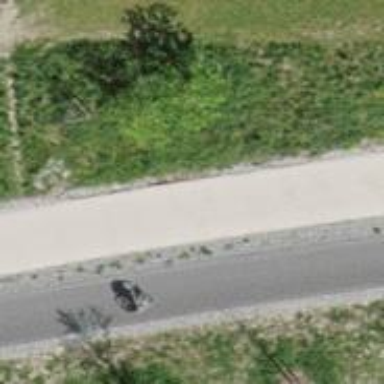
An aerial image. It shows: Cycleway with asphalt surface alongside footway with compacted surface.